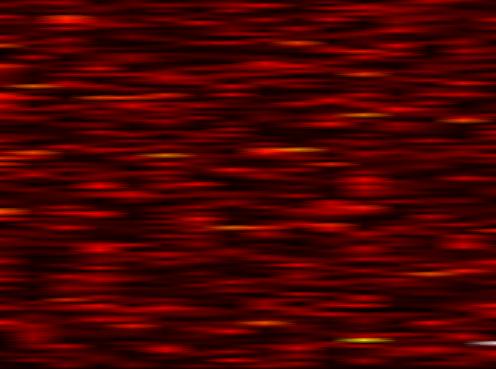
Label: WOLA